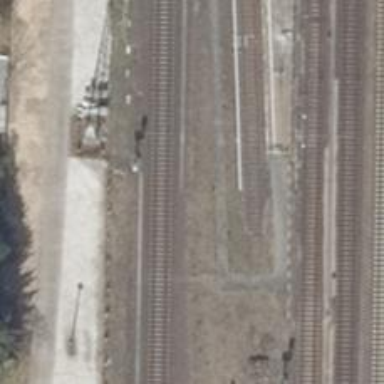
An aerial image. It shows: Abandoned railway siding.